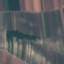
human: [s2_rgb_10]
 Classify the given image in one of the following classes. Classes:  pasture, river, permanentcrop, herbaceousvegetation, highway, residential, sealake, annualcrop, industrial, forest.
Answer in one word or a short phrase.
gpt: PermanentCrop